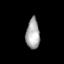
Tissue: lung
Cell type: Epithelial cells
Senescence score: 0.1733
Nuclear area (px): 409
Mean DAPI intensity: 167.362